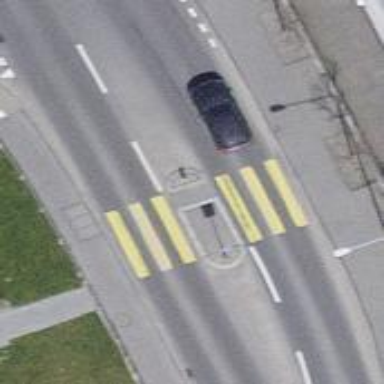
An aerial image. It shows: Uncontrolled zebra crossing with pedestrian island.